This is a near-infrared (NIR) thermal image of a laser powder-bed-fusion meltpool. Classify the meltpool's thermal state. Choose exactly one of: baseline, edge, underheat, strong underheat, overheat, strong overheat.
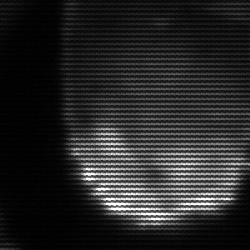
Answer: edge